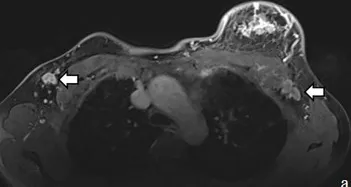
MRI image shows. Enlarged left breast with multiple foci of scattered abnormal enhancement, and ,enlarged lymph nodes in the left axilla.
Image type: radiology (mri)